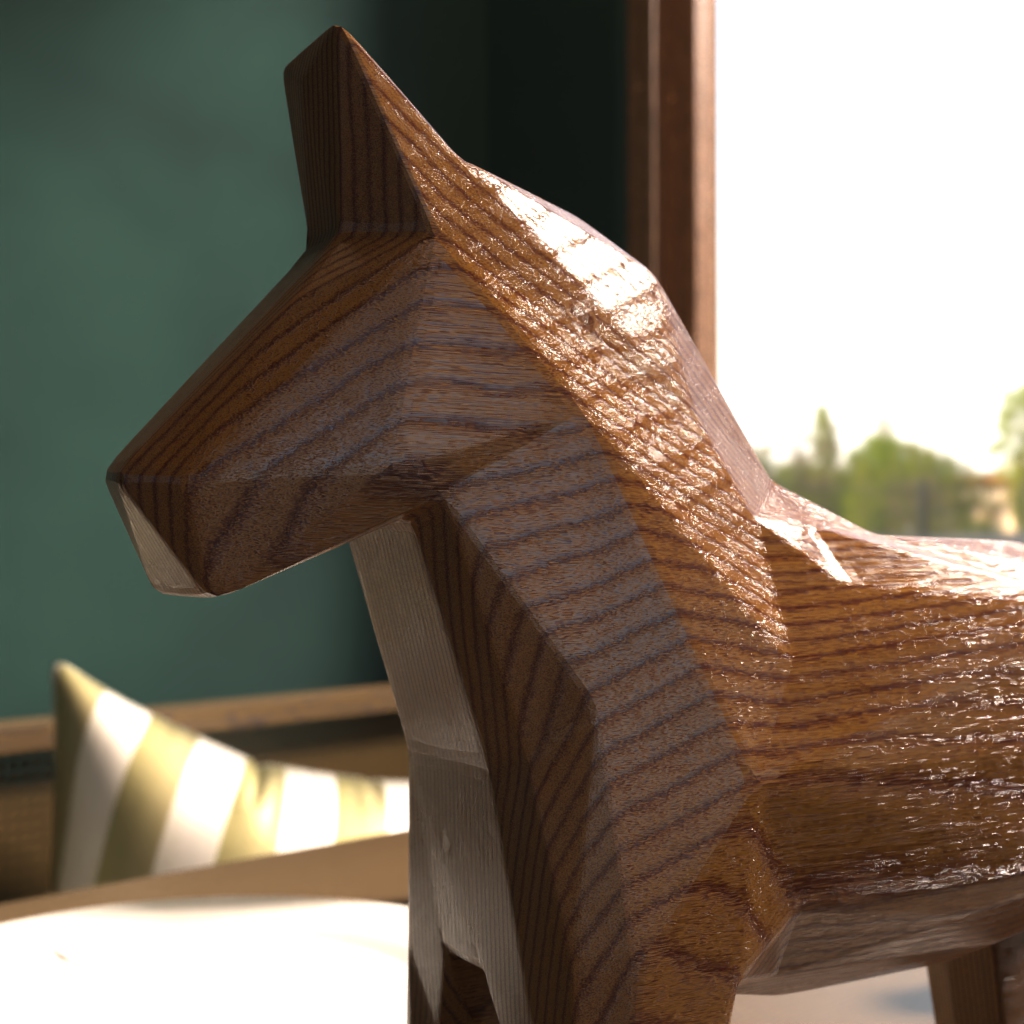
A high quality rendering of a dalahest_oak dalecarlian horse figurine made of varnished dark oak standing on a wooden table in an a sports hall with natural soft daylight from windows,medium shot fromfront right side , 50 mm, f 22